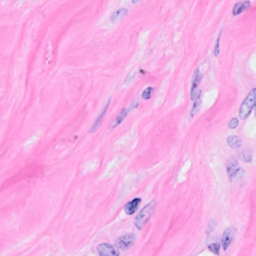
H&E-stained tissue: Breast